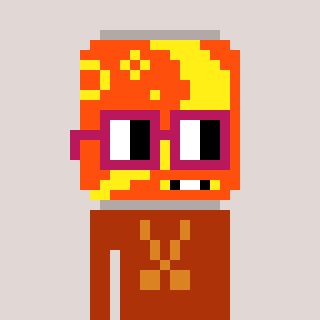
a pixel art character with square dark red glasses, a pop-shaped head and a hotbrown-colored body on a warm background